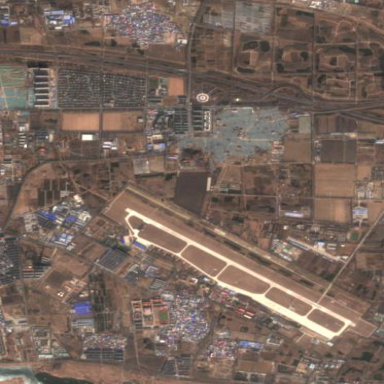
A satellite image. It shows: Military airfield located within larger aerodrome area.